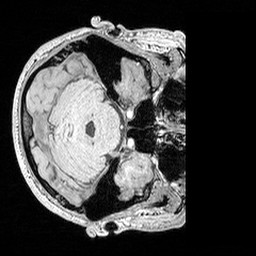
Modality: MP2RAGE
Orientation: axial
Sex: male
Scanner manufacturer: siemens
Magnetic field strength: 3 T
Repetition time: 5 s
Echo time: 0.00292 s